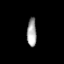
Tissue: prostate
Cell type: Fibroblasts
Senescence score: 0.687
Nuclear area (px): 267
Mean DAPI intensity: 162.007